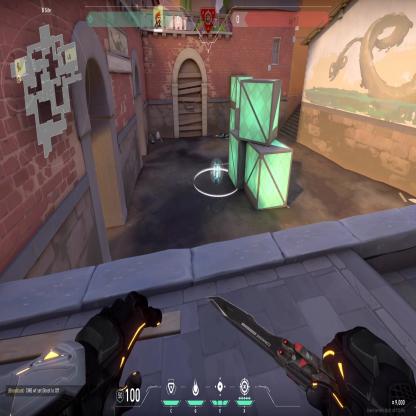
Label: planted spike